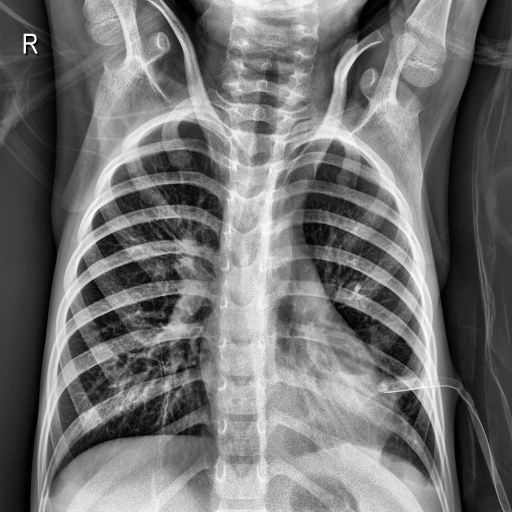
Finding: PNEUMONIA